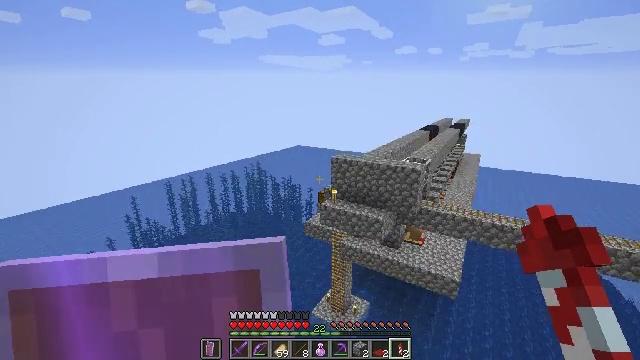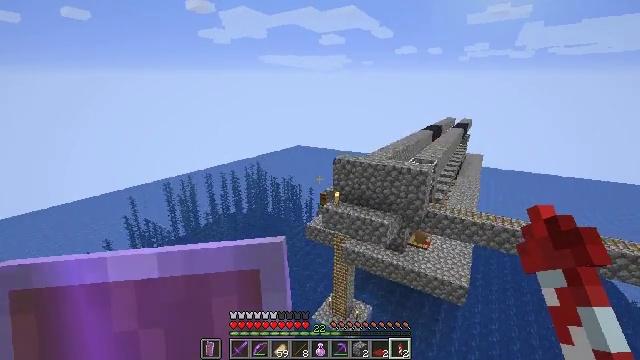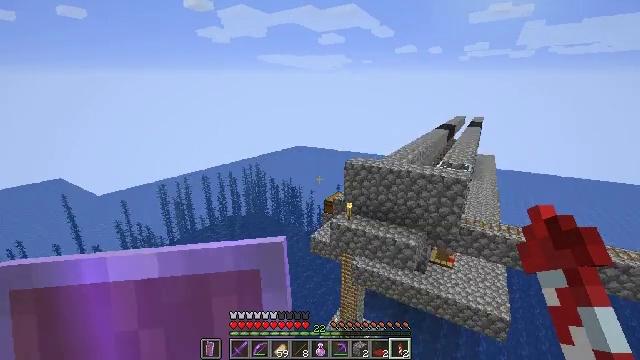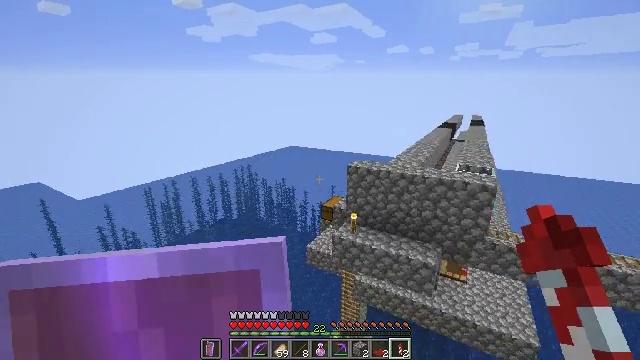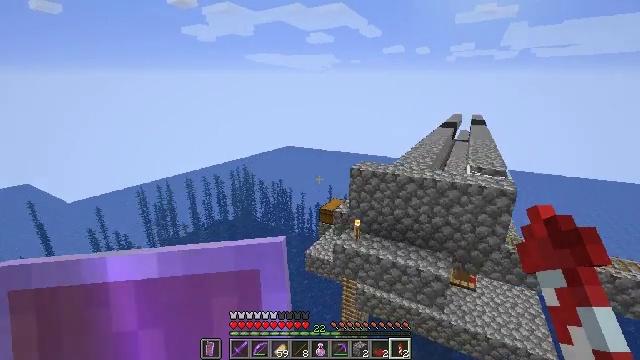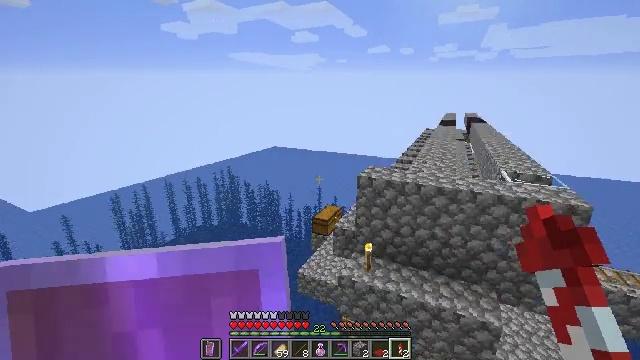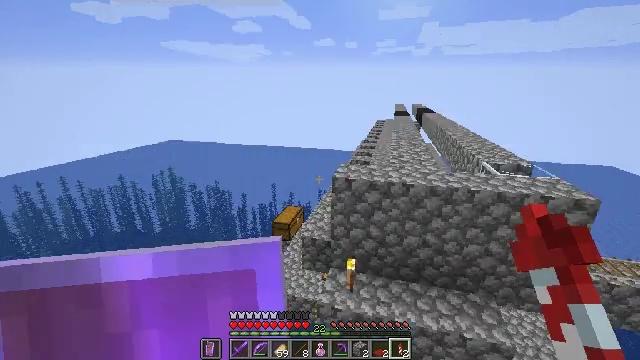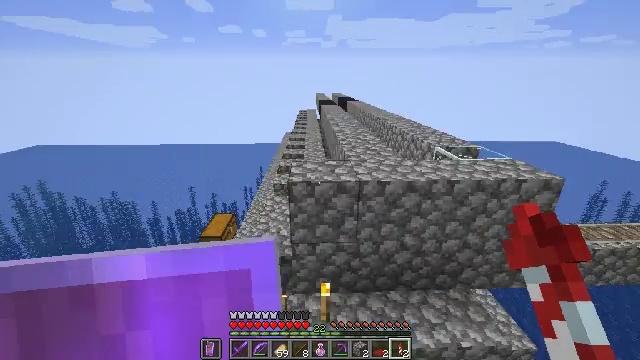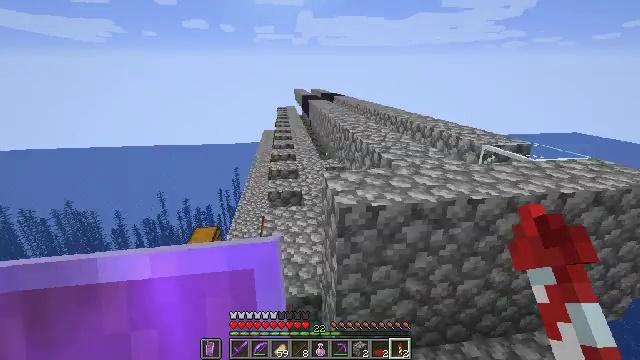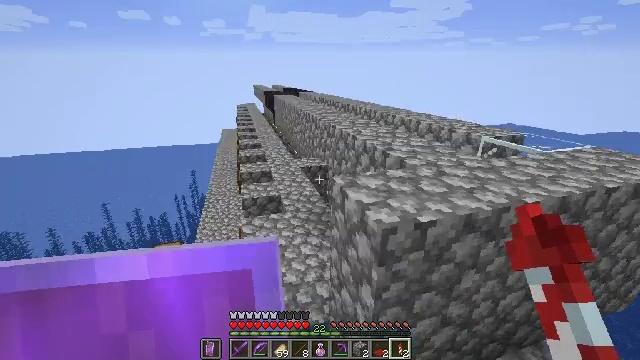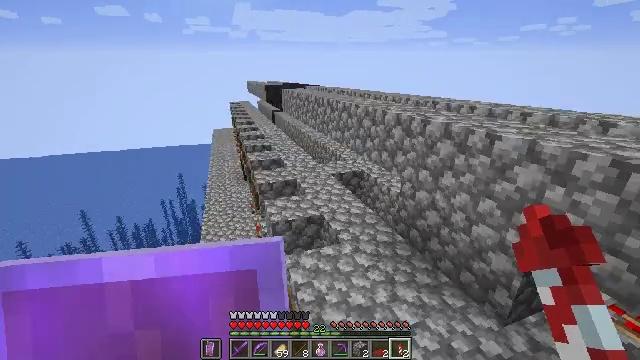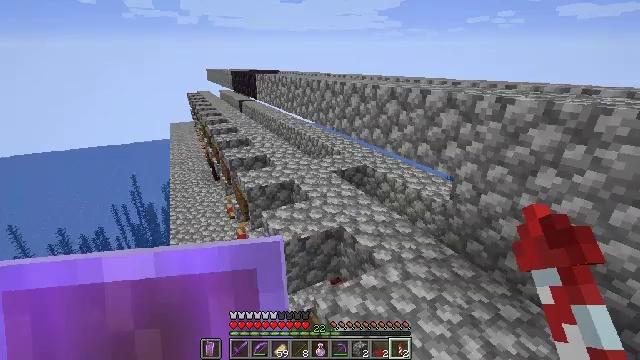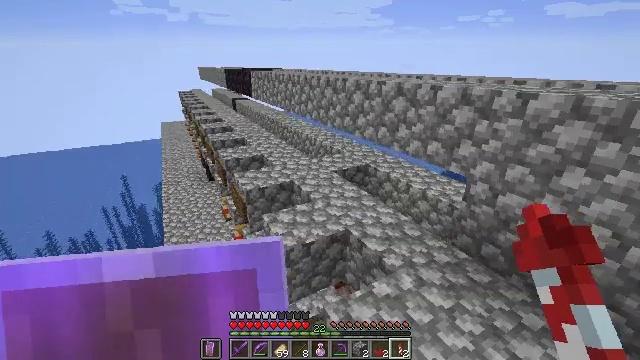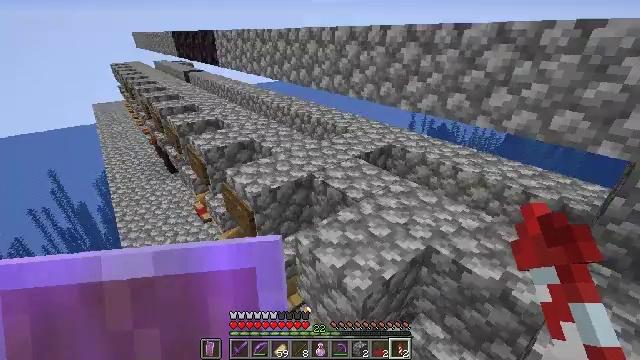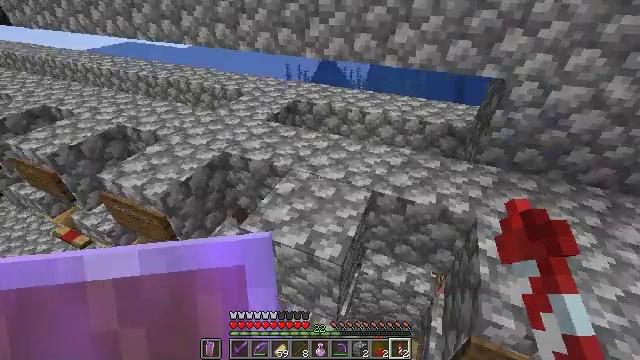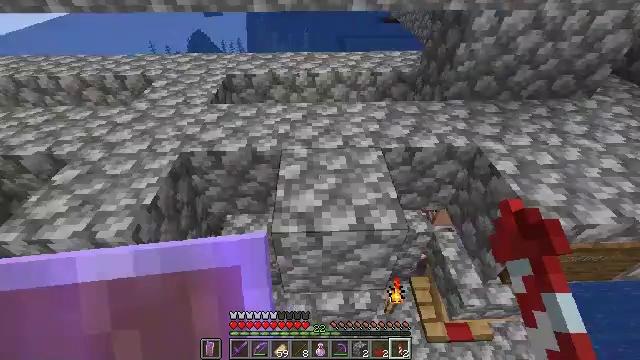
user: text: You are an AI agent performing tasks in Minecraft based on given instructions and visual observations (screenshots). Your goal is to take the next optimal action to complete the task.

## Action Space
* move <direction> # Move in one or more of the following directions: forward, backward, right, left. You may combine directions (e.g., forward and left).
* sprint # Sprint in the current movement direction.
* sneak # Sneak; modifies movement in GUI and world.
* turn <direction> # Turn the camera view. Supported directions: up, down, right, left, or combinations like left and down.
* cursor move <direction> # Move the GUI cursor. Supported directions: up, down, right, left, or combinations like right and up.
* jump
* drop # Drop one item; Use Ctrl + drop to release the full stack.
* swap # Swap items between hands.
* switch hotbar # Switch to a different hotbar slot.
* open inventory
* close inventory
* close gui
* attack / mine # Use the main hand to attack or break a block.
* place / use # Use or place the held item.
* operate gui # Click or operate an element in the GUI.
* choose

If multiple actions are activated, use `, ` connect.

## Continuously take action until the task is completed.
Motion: motion action
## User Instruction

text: Mine spruce leaves from the tree.
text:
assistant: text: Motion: no_op
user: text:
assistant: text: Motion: no_op
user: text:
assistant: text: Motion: turn right
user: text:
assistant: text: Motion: no_op
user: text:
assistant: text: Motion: turn right
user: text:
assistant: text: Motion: turn right and down
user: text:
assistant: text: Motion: turn right and down
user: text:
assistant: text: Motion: turn right
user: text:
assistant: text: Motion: turn right
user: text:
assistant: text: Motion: turn right
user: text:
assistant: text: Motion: turn right and down
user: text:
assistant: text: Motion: turn right
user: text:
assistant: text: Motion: turn right and down
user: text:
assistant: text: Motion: turn right and down
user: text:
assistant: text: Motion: turn right and down
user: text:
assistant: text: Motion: turn right and down
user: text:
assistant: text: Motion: turn right and down
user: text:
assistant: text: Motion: turn right
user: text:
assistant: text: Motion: turn right
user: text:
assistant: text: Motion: turn right
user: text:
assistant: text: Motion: turn right
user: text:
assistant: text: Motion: no_op
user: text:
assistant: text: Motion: no_op
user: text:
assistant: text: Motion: turn right
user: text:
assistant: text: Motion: turn right
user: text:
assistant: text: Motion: turn right and up
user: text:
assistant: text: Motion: turn right and up
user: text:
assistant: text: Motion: move right
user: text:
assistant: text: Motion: move right
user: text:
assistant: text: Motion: move right